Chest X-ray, AP view. Patient: 56 years old, sex M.
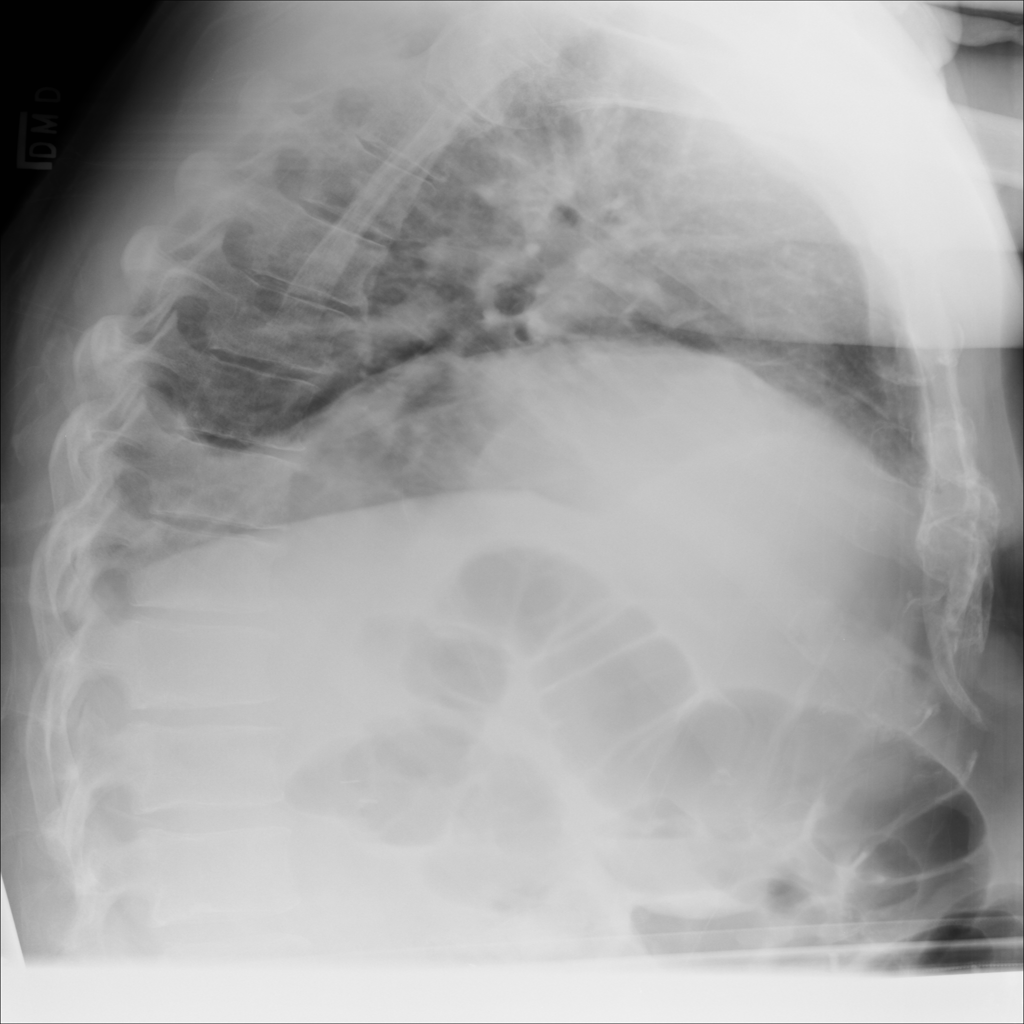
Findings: Effusion